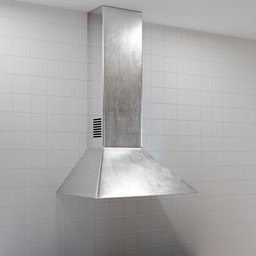
Label: appliances